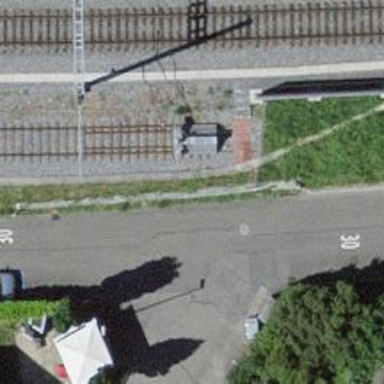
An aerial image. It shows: Railway buffer stop.